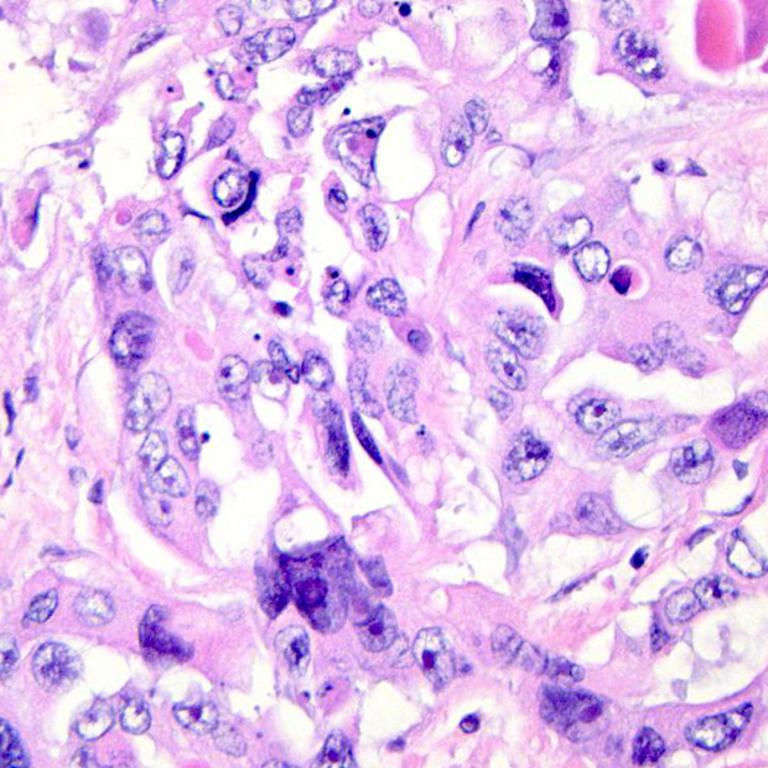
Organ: colon
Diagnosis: adenocarcinomas